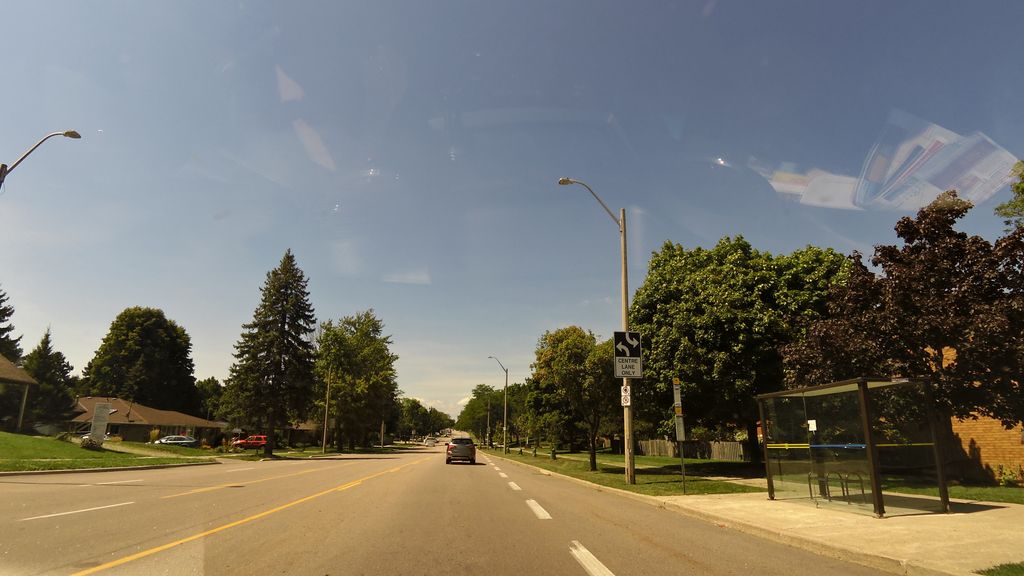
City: hamilton